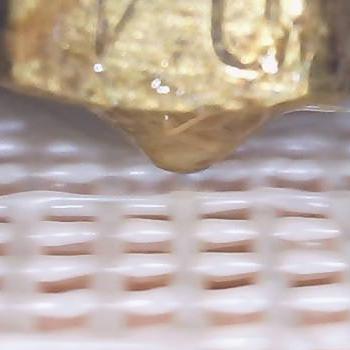
Flow rate: 35%